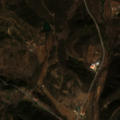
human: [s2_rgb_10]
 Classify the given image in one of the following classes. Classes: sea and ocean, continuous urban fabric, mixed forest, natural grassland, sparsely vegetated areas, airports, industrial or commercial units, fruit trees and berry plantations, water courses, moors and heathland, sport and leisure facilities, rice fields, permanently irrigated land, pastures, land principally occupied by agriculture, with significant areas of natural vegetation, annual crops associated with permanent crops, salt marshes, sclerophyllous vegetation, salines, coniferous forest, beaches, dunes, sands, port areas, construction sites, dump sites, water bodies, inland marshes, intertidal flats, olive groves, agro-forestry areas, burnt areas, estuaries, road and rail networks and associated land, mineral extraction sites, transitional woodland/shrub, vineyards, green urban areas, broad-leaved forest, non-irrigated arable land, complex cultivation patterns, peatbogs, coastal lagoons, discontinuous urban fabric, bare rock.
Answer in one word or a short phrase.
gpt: land principally occupied by agriculture, with significant areas of natural vegetation, sclerophyllous vegetation, transitional woodland/shrub